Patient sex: F
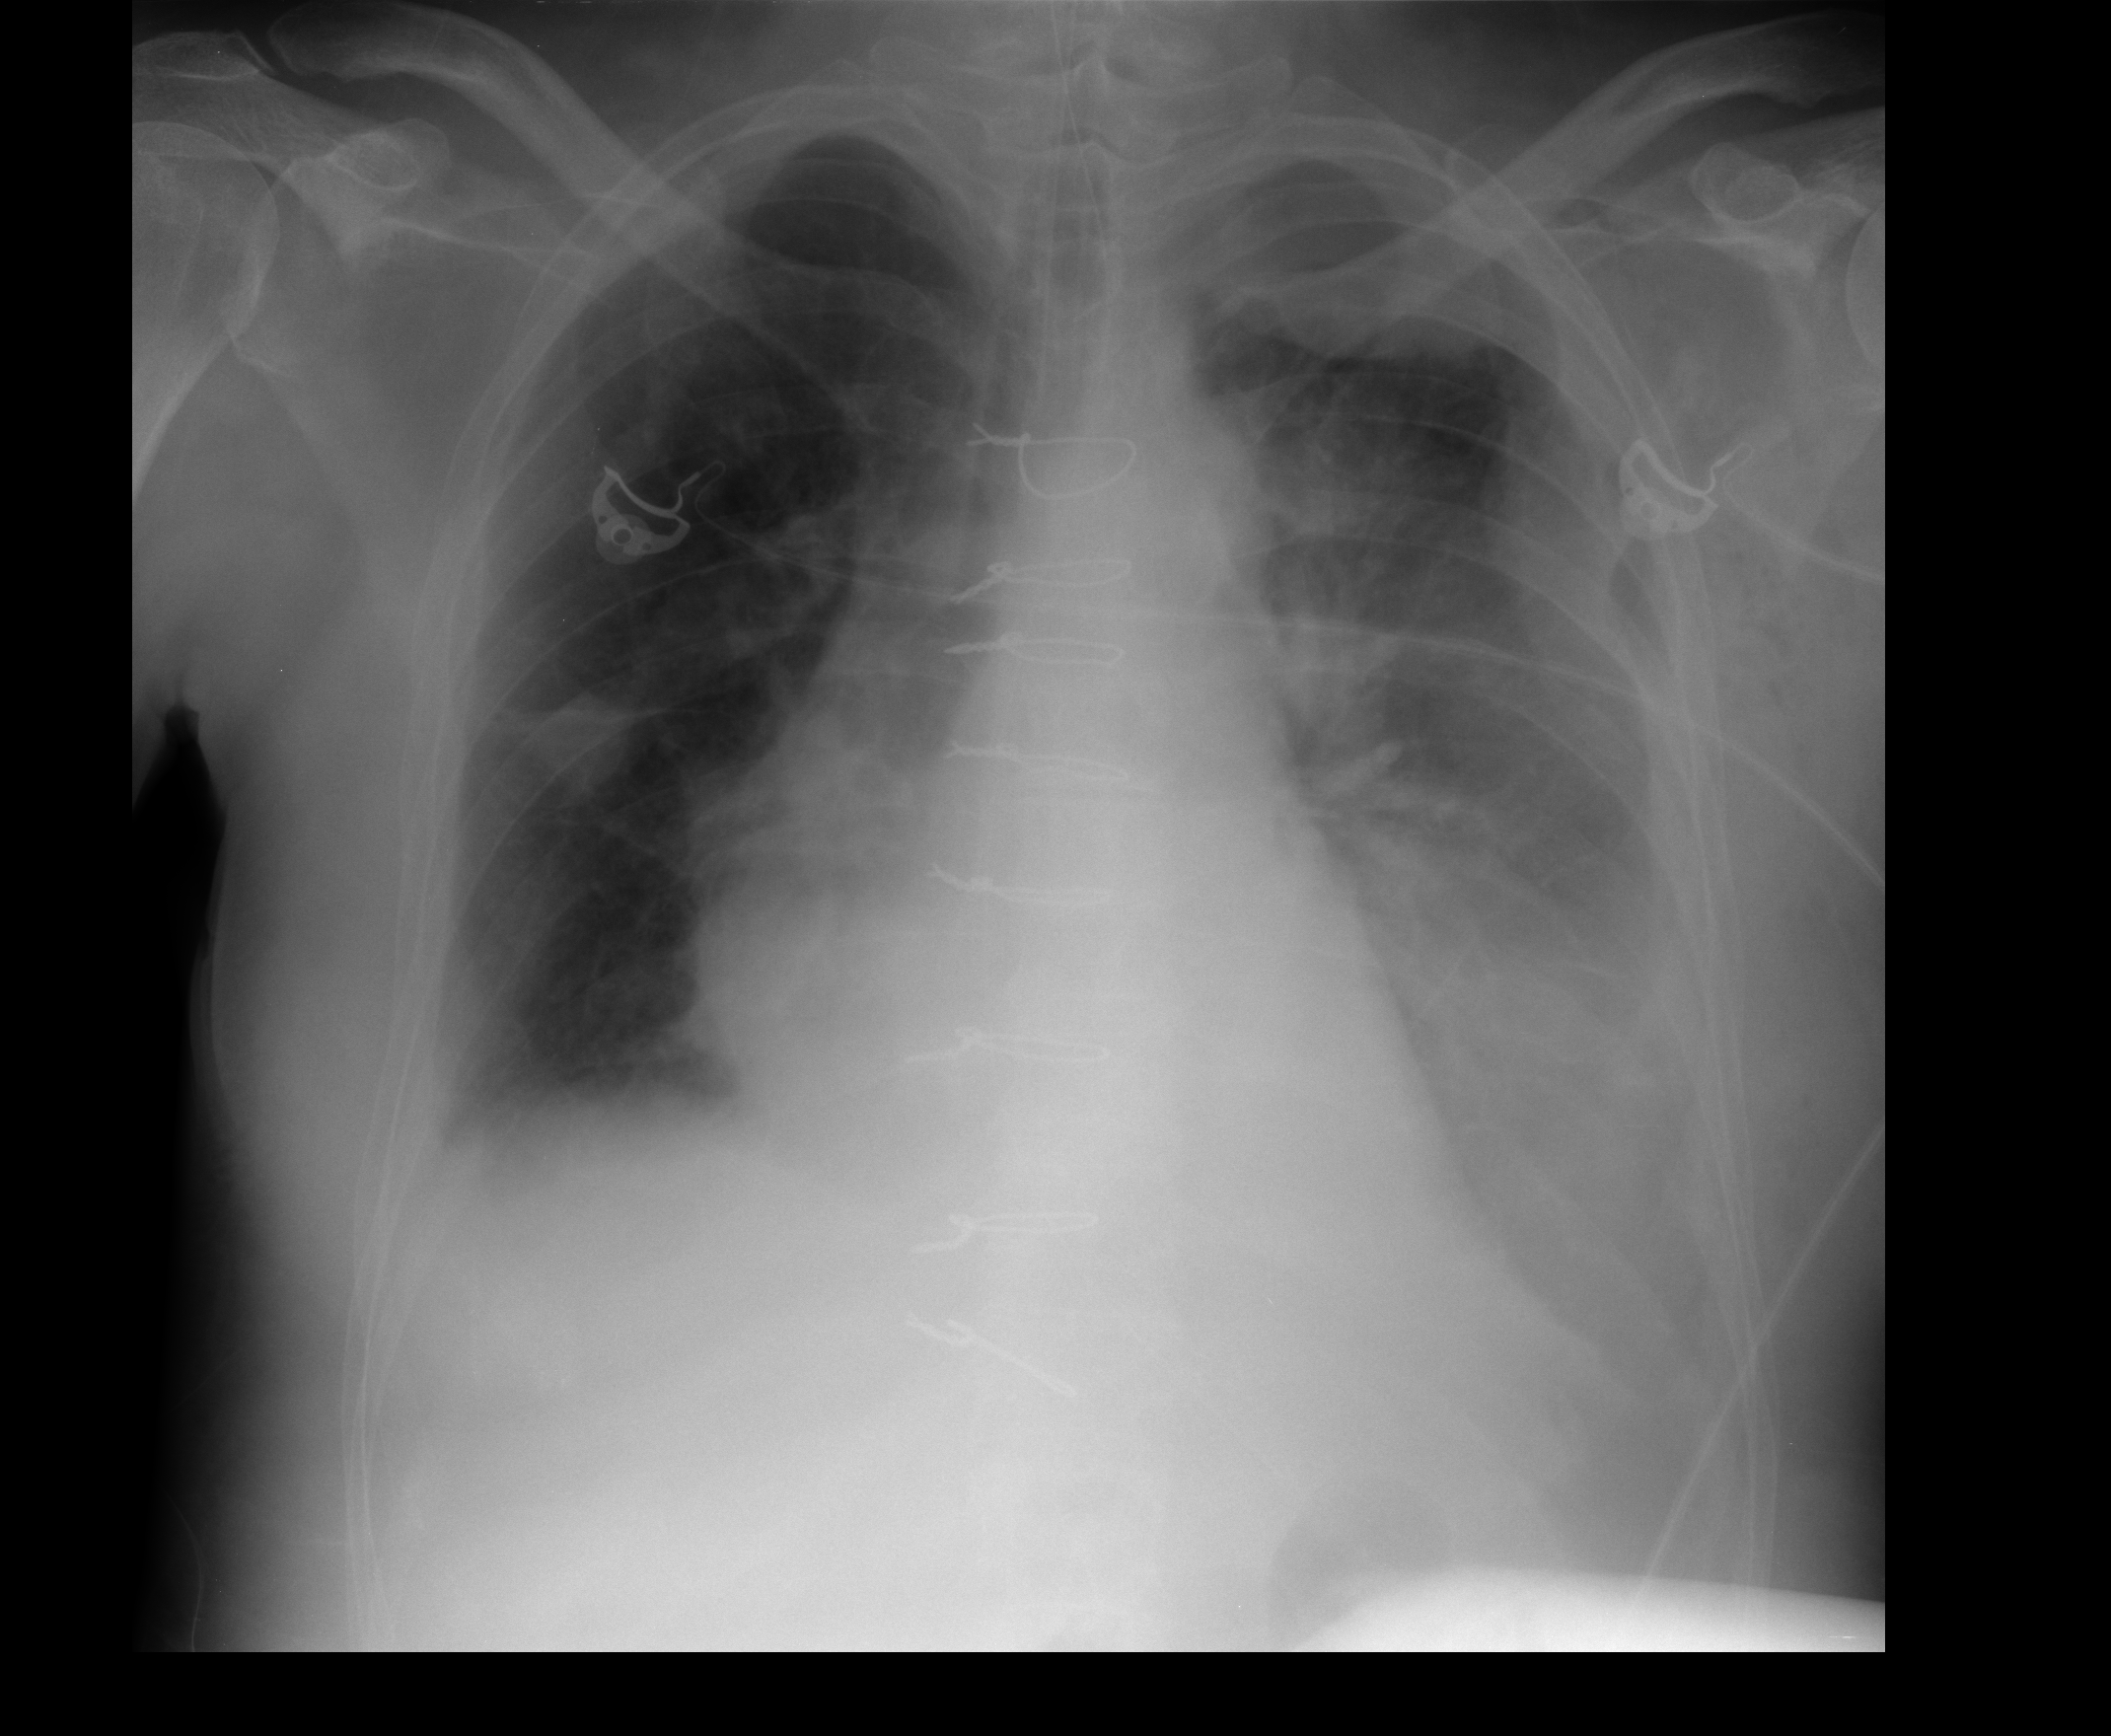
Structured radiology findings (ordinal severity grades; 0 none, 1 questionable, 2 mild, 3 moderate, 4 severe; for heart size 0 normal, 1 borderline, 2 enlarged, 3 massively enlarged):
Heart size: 2
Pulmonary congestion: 2
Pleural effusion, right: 1
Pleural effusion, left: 3
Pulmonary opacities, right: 0
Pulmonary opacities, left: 2
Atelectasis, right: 3
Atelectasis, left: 4